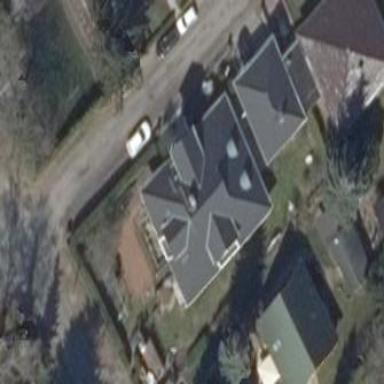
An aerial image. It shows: Detached building with hipped roof.